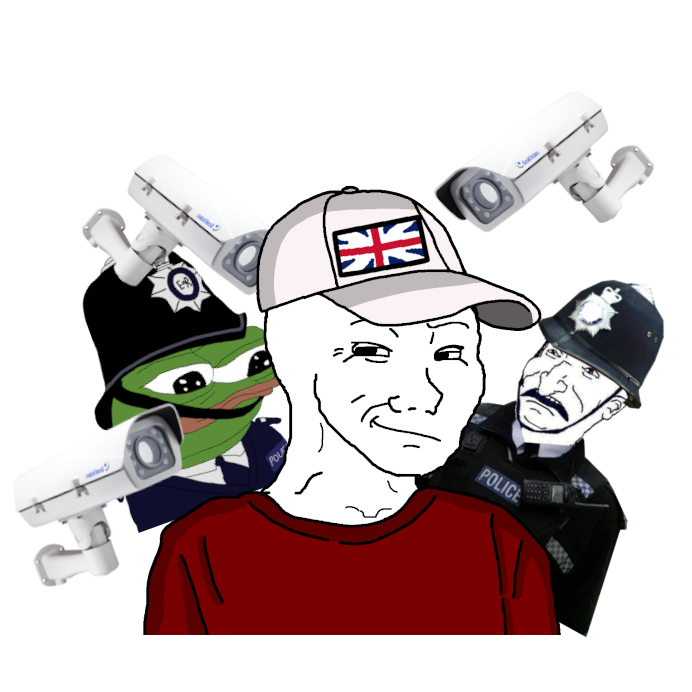
Label: 5_Wojak_with_Background